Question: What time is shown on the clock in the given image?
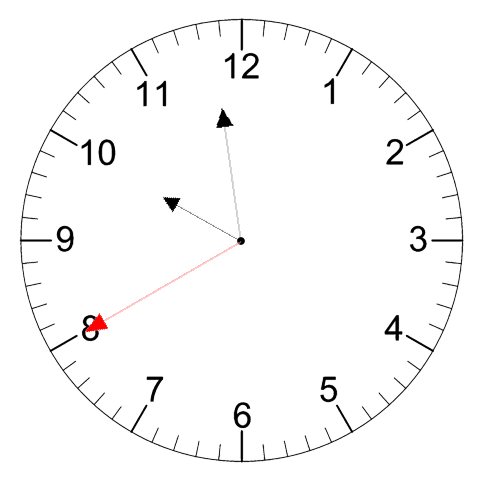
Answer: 09:58:40